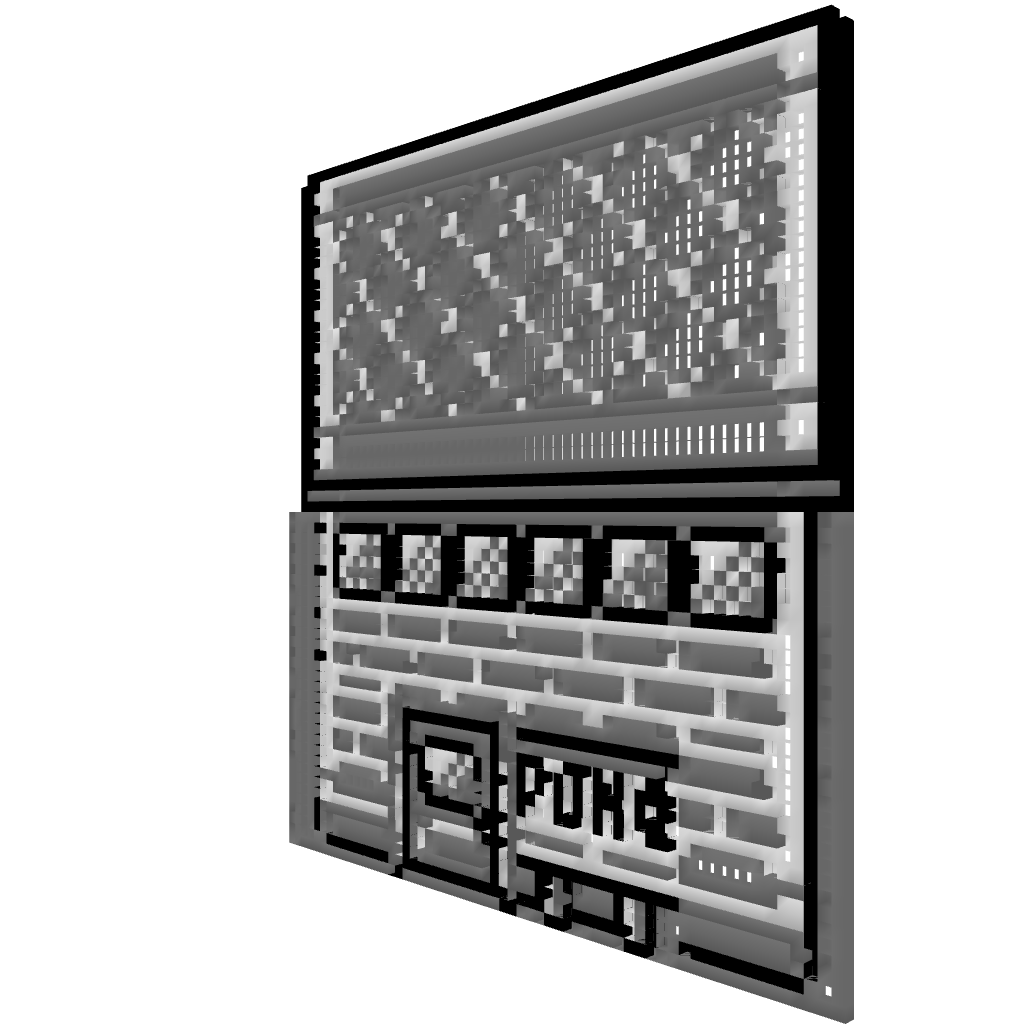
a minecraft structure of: PokéCenter 8-Bit POKÈMON RED high quality